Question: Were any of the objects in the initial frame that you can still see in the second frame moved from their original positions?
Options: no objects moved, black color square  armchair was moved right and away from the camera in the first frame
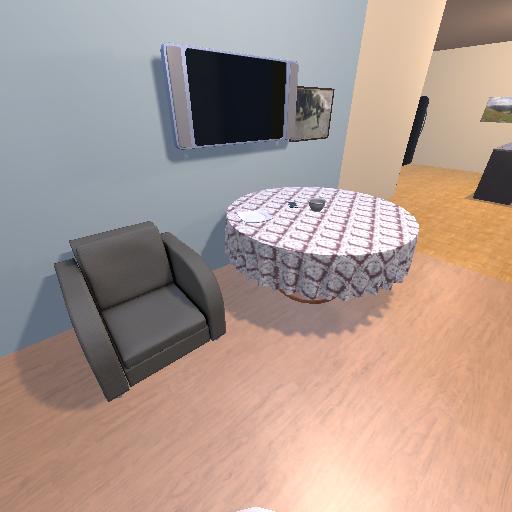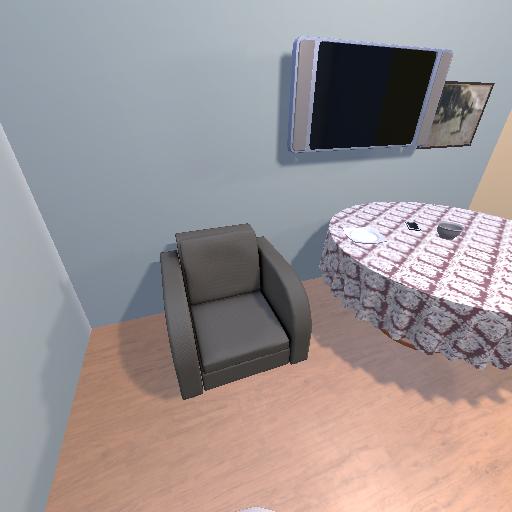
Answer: no objects moved